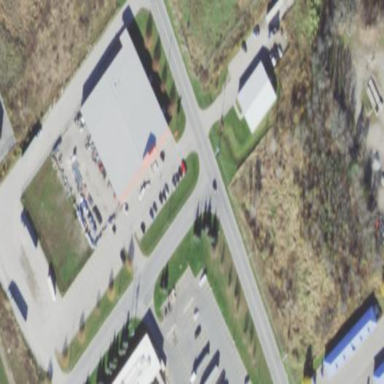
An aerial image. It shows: Retail area.